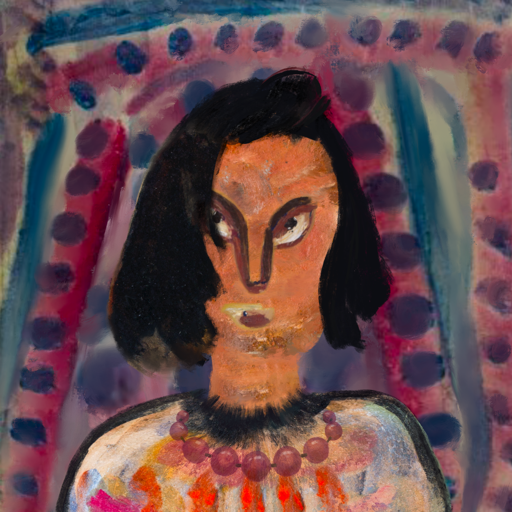
Background: HillGirl, Head And Neck Front: Boggyland, Face Front: After_Raid, Bust: Childish, Hair Front: Mosgoul, Head Accessory: Blank, Second Necklace: Blank, Necklace: Irani_2, Baby: Blank